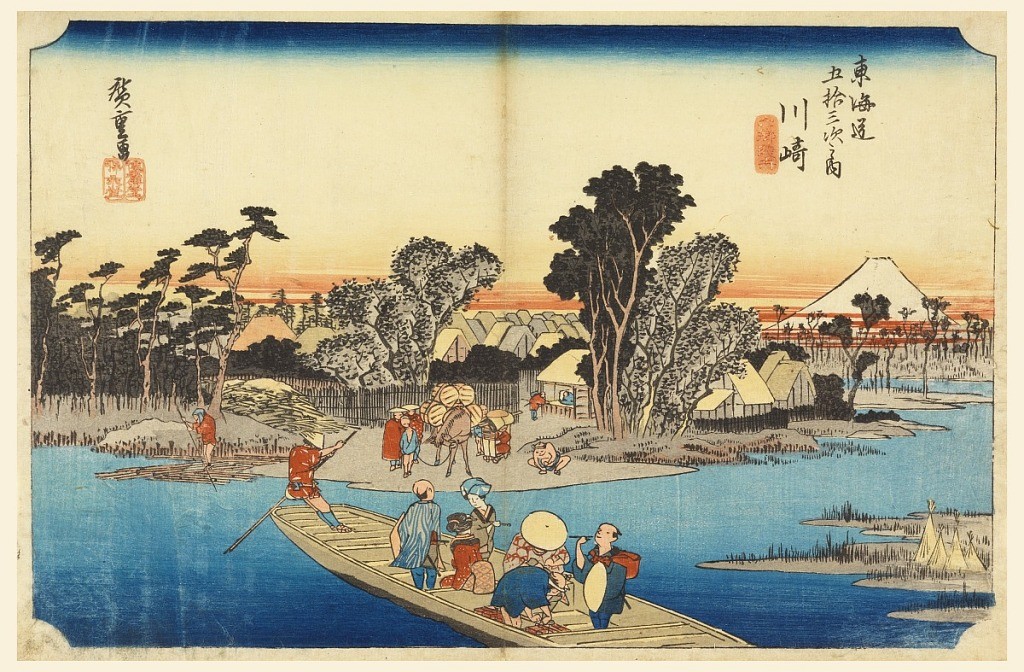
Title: Ferry at Rokugo, in The Fifty-Three Stations of the Tokaido Road (Kawasaki, Rokugo Watashi-bune Tokaido Gojusan Tsugi-no Uchi)
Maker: Ando Hiroshige, Japanese, 1797–1858
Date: ca. 1834
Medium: Woodblock print in colored ink on paper
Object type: Print
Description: Five passengers and the man rowing the boat are sailing across the Tama River. The shoreline of Kawasaki shows other merchants and the sort waiting to board the boat. On the left side is a lone man wearing red, standing on a large pile of bamboo. Behind the figures are the tops of buildings and houses. Far into the background is Mt. Fuji on the right side, surrounded by streaks of red clouds it's the base.